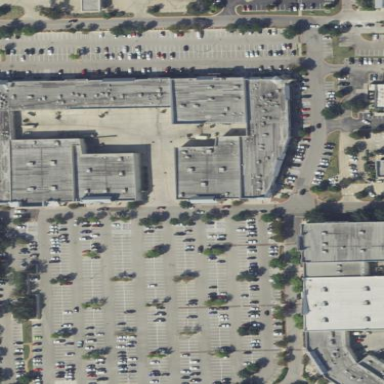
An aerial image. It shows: Retail building.